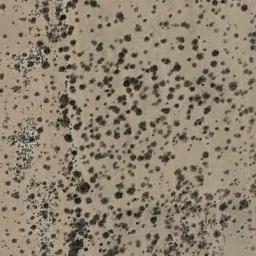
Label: chaparral